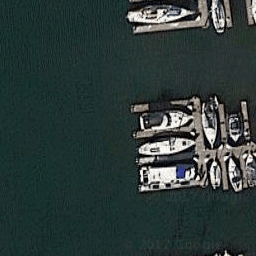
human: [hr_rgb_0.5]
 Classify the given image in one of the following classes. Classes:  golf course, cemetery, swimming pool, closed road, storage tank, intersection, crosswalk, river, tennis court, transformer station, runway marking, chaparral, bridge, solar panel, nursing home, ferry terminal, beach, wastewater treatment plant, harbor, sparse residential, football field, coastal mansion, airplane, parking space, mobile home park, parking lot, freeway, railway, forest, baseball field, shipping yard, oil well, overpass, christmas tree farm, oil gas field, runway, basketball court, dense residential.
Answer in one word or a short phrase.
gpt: harbor